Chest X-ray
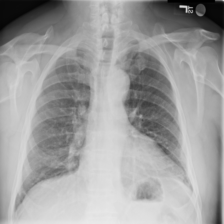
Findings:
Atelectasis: negative
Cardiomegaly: negative
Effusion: negative
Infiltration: negative
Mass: negative
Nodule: negative
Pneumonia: negative
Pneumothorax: negative
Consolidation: negative
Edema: negative
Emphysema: negative
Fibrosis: negative
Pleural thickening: negative
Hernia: negative